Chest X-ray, PA view. Patient: 73 years old, sex F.
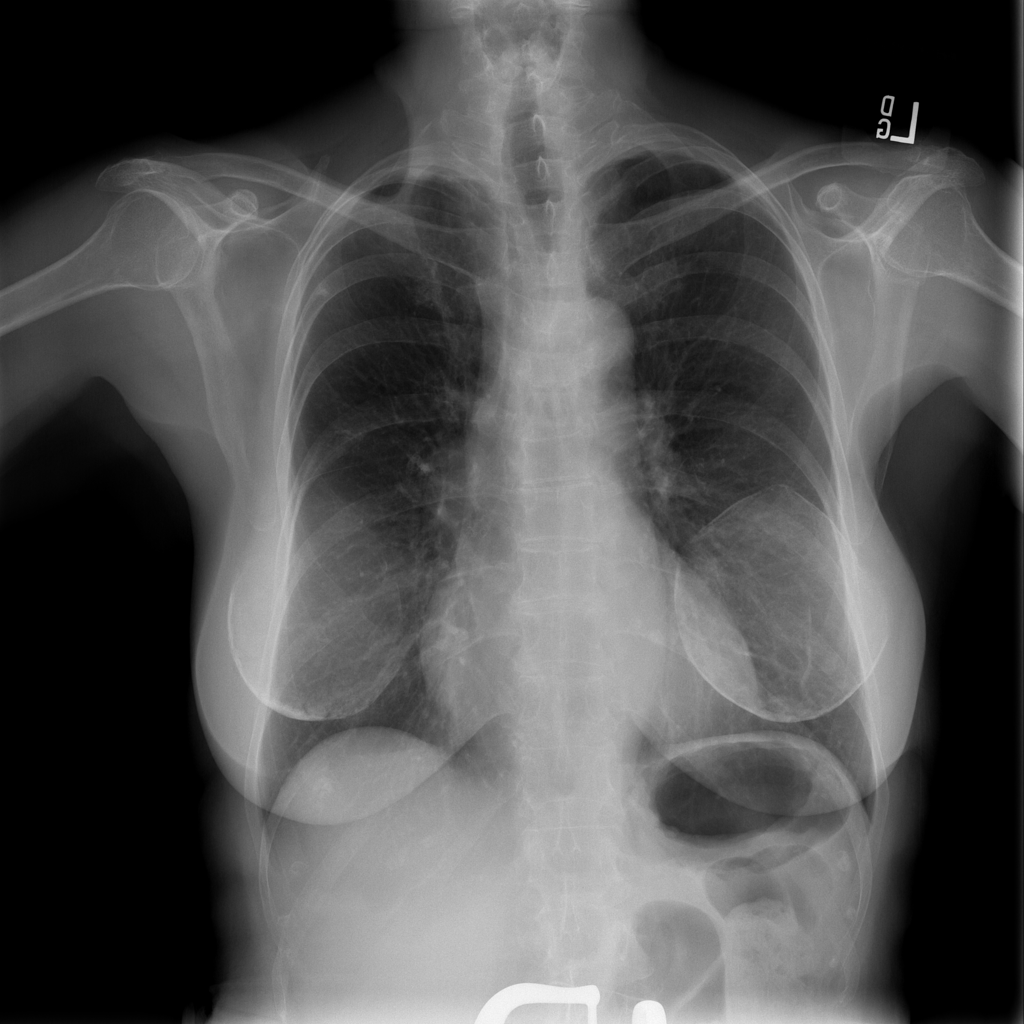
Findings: No Finding